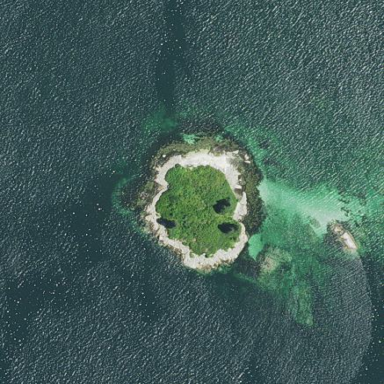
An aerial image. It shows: Islet along the coastline.